Field crop: maize
Growth stage: 1
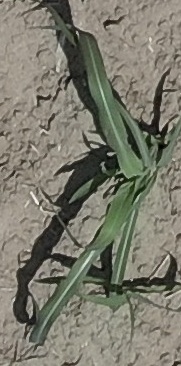
Species: sorghum